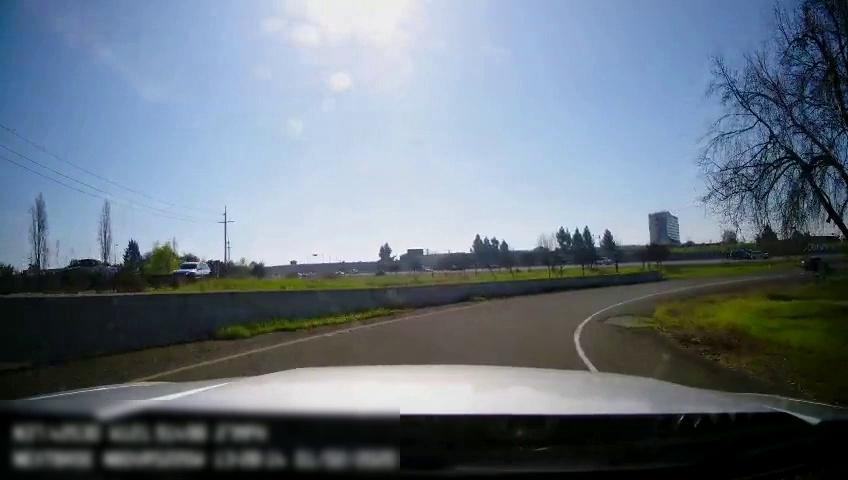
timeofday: Day
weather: Sunny
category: Drivable Space
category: Vehicles | Truck
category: Vehicles | Car
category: Lanes | Current Lane
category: Lanes | Alternate Lane